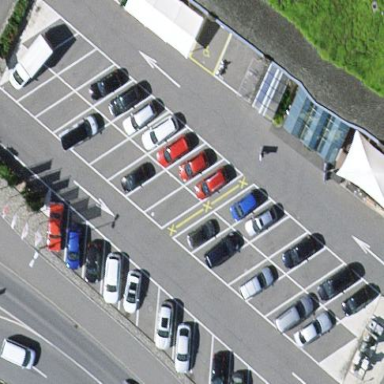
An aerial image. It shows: Parking area with surface.